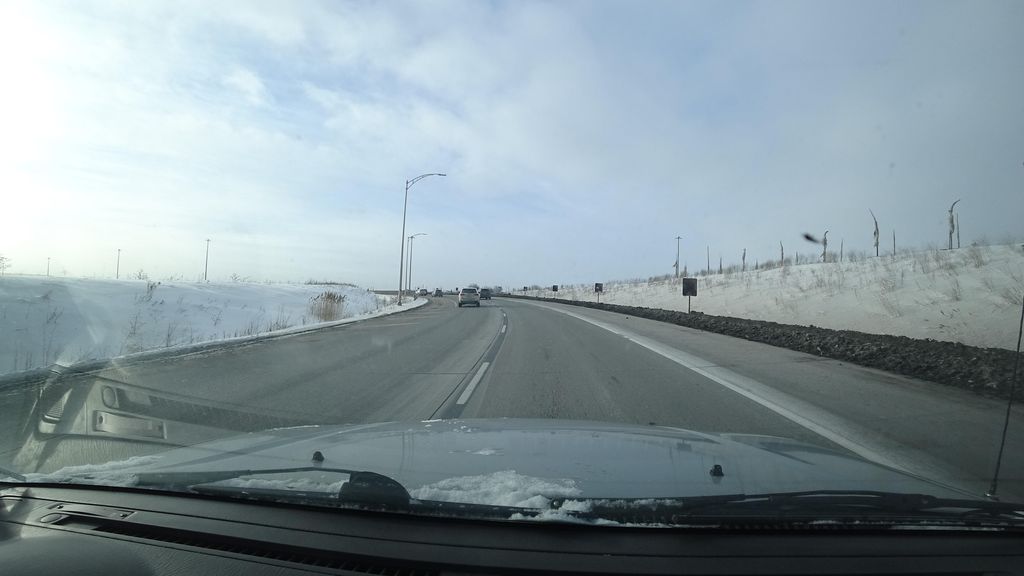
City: quebec_city